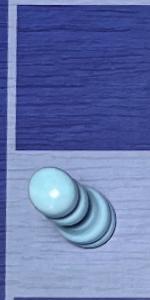
Label: Pawn_White